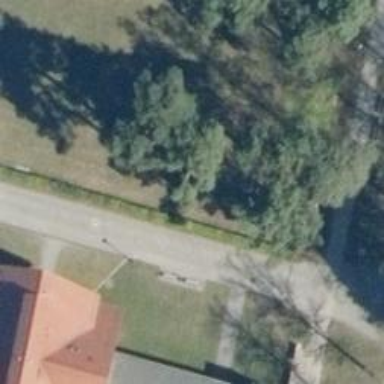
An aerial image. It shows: Evergreen needle-leaved tree.